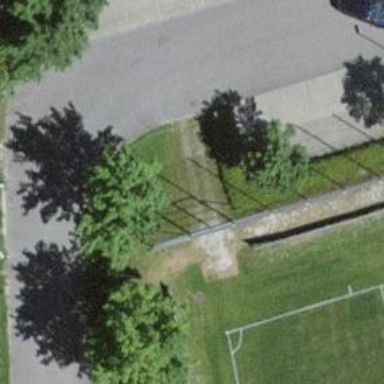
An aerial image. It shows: Chain link fence is in the scene.